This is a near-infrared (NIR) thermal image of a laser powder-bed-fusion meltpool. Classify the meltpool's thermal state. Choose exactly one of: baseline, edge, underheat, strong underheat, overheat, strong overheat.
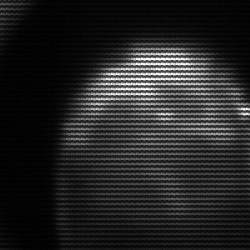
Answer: edge